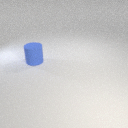
large blue rubber cylinder